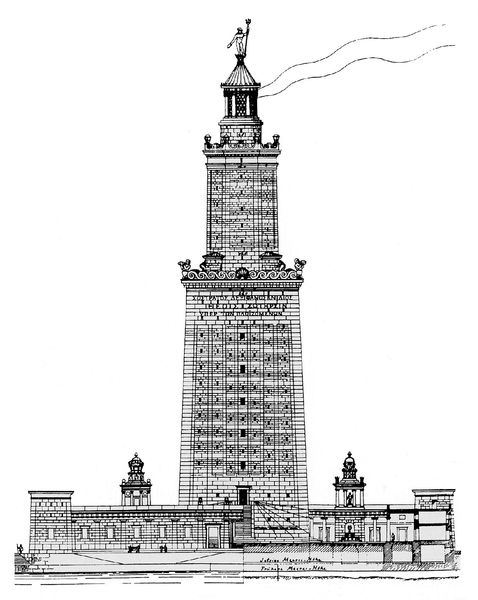
Titel: Leuchtturm von Pharos bei Alexandria in Ägypten
Standort: Alexandria, Leuchtturm von Pharos (Afrika - Ägypten)
Schlagwörter: feuer, mann, fenster, laterne, skizze, zeichnung, gebäude, architektur, sockel, spitze, steine, rauch, figur, turm, skulptur, statue, schrift, stab, mauer, grafik, durchgang, türme, leuchtturm, stich, schwarzweiß, text, bleistift, entwurf, absatz, fackel, leuchtfeuer, alexandria, weltwunder, pharos